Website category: university
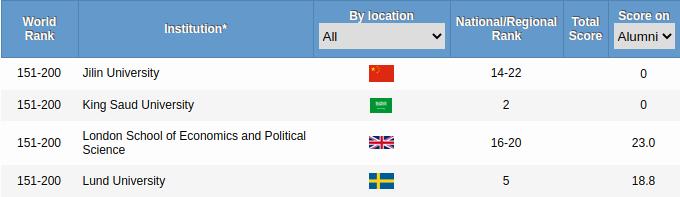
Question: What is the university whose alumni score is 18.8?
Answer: Lund University

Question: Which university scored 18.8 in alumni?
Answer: Lund University